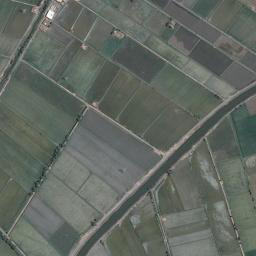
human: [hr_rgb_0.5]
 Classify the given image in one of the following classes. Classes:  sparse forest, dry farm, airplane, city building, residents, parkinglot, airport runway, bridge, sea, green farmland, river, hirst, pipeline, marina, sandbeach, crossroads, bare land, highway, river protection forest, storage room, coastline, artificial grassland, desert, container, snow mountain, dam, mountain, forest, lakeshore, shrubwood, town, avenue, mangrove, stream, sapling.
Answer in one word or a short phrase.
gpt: green farmland